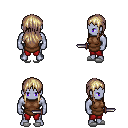
a pixel art fantasy rpg character, male body template, dark elf, purple skin, brown tunic, red pants, white blonde unkempt hairstyle, white slippers, dagger, four views (front, back, left, right), 2x2 character sprite sheet, small pixel art, hard edges, no anti-aliasing